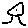
Label: tree